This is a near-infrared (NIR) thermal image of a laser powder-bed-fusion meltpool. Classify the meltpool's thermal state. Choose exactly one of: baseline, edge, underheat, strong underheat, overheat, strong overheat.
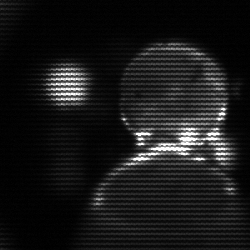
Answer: edge